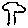
Label: tree